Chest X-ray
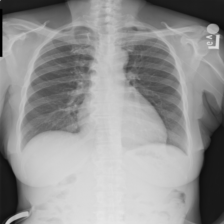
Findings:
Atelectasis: negative
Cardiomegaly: positive
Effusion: negative
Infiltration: negative
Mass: negative
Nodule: negative
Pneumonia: negative
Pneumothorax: negative
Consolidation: negative
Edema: negative
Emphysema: negative
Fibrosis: negative
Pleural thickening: negative
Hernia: negative